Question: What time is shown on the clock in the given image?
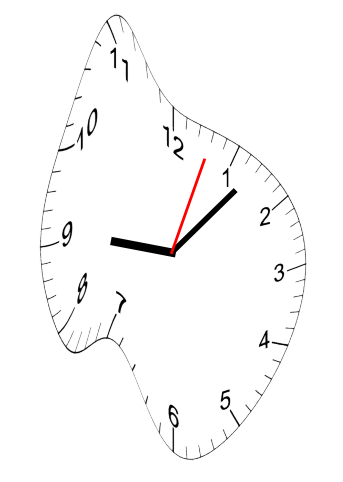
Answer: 09:07:03